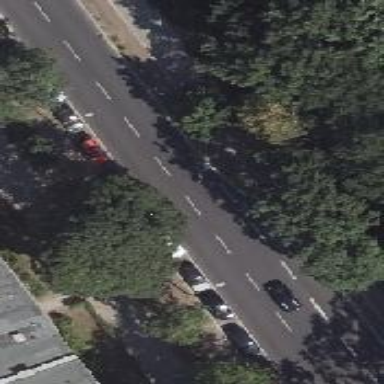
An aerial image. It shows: Tertiary road with asphalt surface and lane markings. The road has separate sidewalks and separate cycleway.